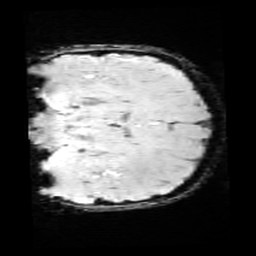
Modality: SWI
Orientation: coronal
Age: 11
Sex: female
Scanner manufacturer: siemens
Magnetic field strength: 3 T
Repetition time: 0.027 s
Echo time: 0.02 s